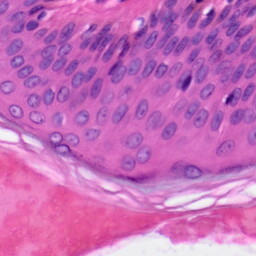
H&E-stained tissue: Skin